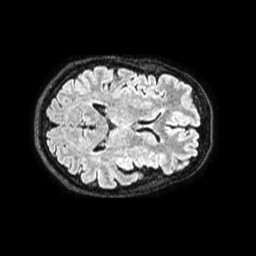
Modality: FLAIR
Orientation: axial
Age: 59
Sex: female
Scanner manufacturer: philips
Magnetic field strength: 1.5 T
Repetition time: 4.8 s
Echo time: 0.3 s